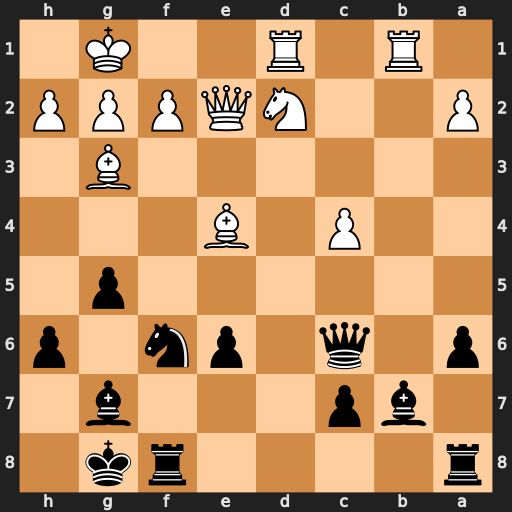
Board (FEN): r4rk1/1bp3b1/p1q1pn1p/6p1/2P1B3/6B1/P2NQPPP/1R1R2K1
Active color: b
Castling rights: -
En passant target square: -
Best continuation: Nxe4 Qxe4 Qxe4 Nxe4 Bxe4